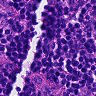
Metastatic tissue present: no